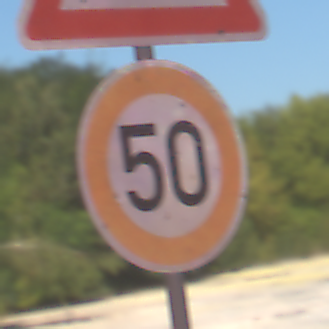
Verkehrszeichen: Geschwindigkeit50
Zusatzzeichen oben: WildwechselLinks
Umgebung: Outdoor, Nature
Tageszeit: Midday
Wetter: Clear
Licht: Natural
Jahreszeit: Summer
Kontrast: HighContrast